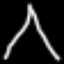
Label: The Eiffel Tower